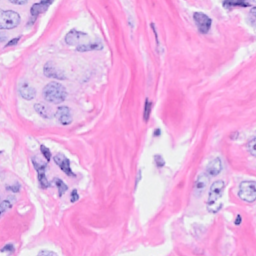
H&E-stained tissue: Breast